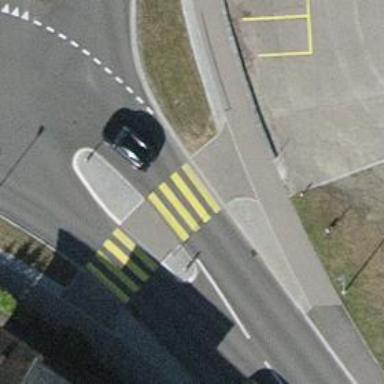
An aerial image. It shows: Kerb serving as barrier.